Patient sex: F
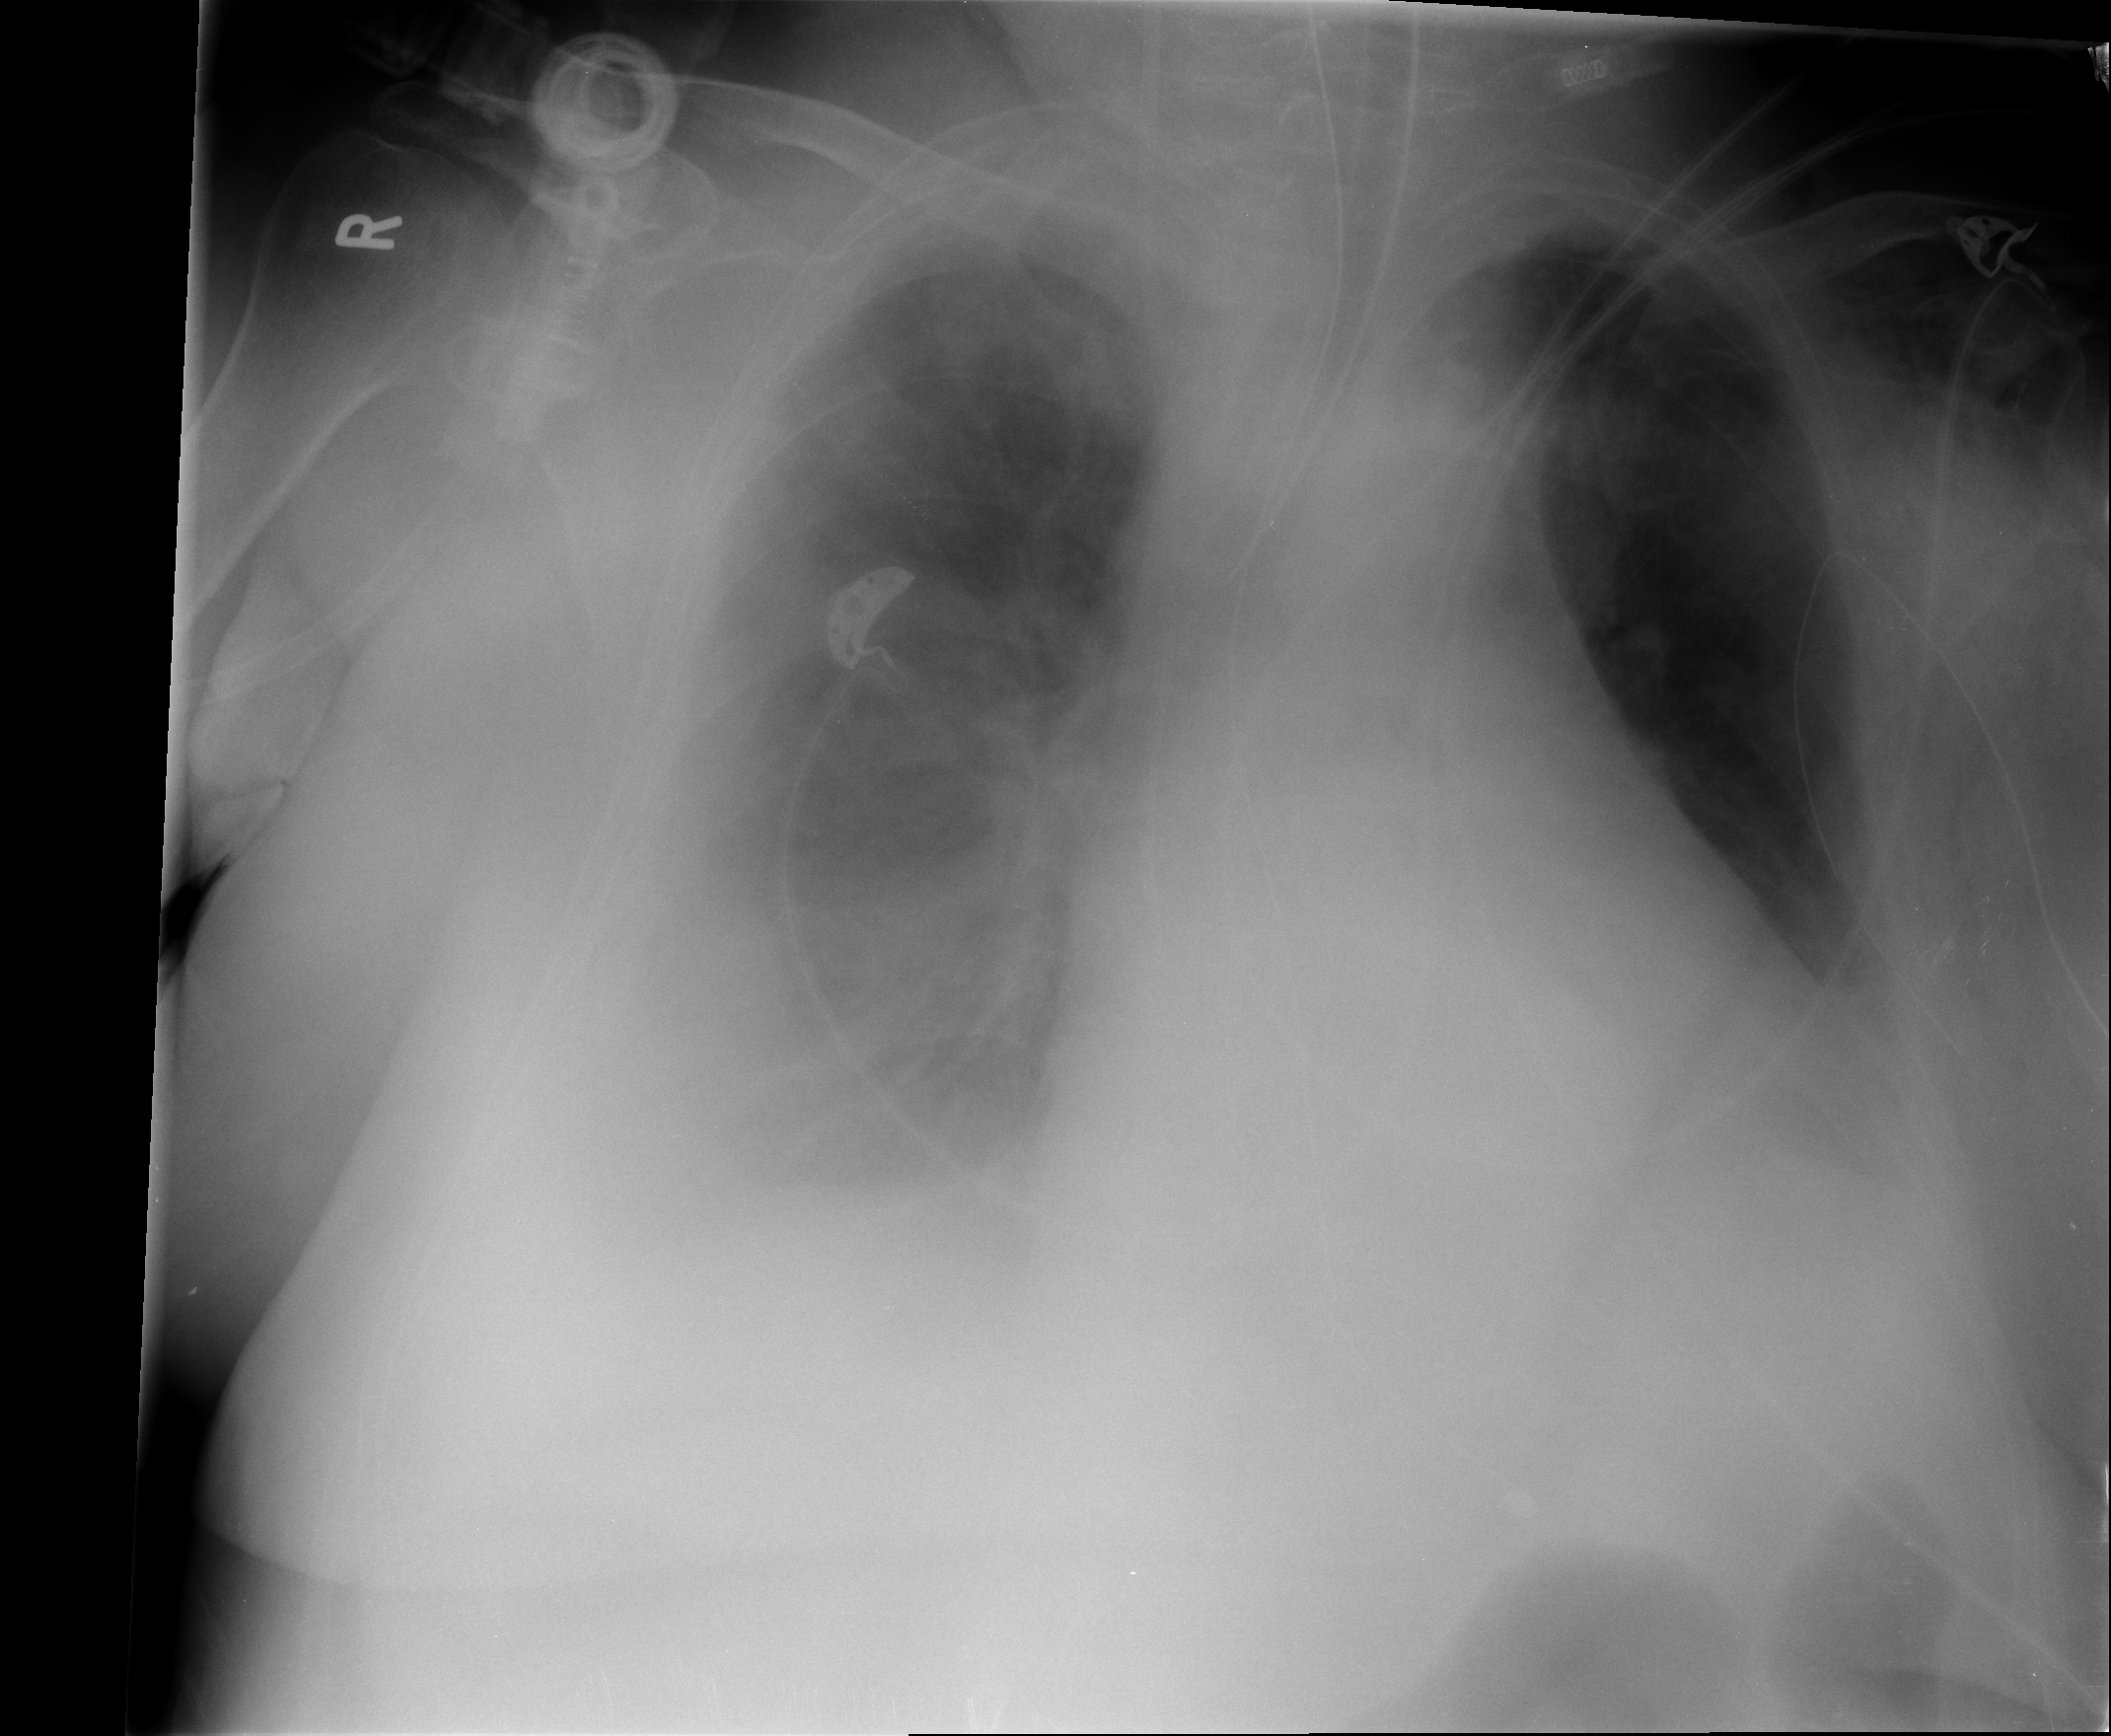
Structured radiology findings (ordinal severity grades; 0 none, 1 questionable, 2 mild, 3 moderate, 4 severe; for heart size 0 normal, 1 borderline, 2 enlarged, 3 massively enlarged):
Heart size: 2
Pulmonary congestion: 2
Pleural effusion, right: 3
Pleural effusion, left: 2
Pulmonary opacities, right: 1
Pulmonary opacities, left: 0
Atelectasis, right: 3
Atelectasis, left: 2